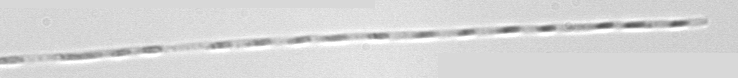
Label: Leptocylindrus